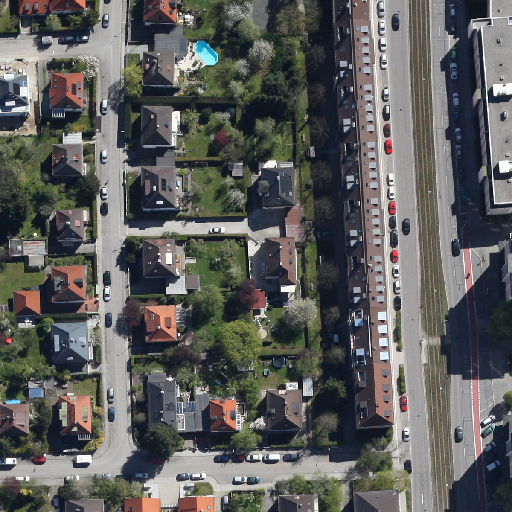
Referring expression: vehicle